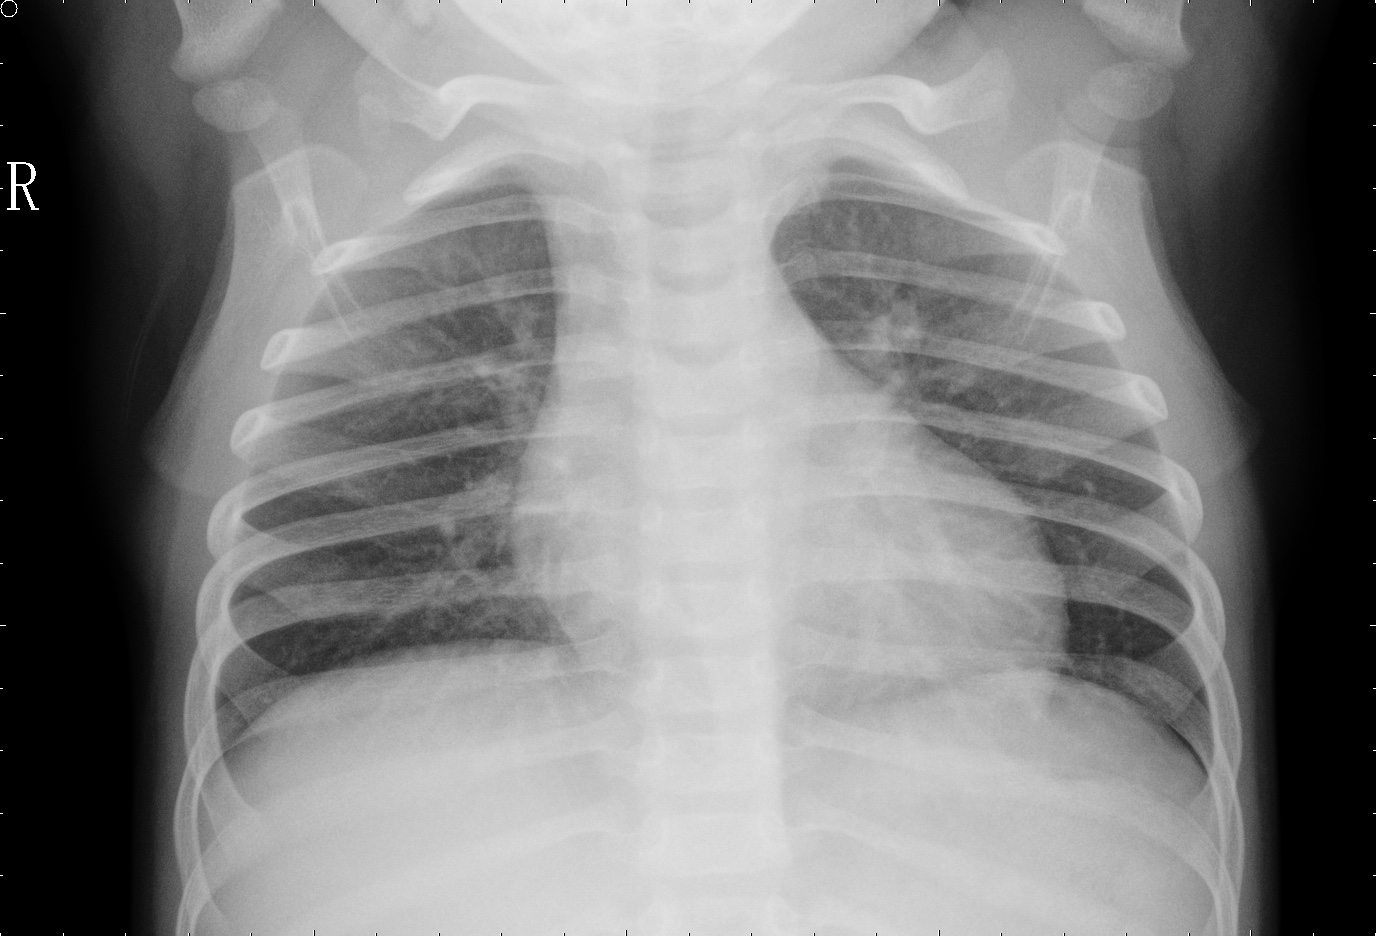
Diagnosis: NORMAL